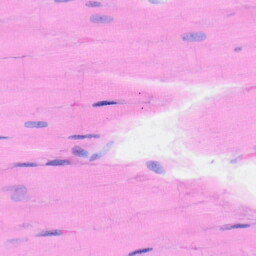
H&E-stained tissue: Heart